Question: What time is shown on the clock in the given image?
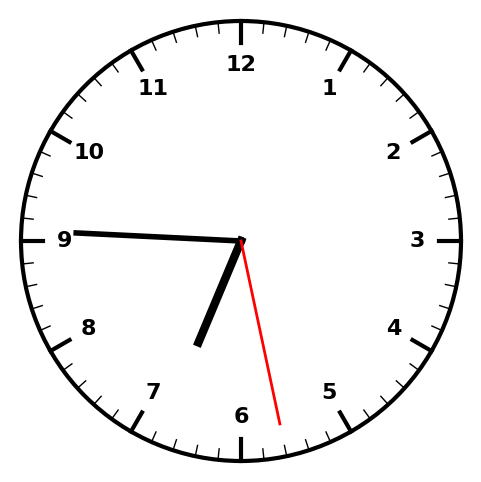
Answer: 06:45:28